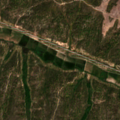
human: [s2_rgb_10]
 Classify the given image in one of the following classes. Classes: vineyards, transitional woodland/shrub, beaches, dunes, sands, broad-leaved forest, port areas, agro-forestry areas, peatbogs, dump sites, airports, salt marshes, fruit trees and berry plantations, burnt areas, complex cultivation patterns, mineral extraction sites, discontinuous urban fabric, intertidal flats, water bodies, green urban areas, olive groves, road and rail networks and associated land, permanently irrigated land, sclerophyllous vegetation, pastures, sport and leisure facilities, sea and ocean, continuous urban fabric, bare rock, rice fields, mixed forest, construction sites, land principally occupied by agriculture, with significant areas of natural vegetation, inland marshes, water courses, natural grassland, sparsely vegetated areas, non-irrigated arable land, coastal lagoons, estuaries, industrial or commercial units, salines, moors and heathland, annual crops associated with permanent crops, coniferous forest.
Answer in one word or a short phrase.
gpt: non-irrigated arable land, broad-leaved forest, transitional woodland/shrub